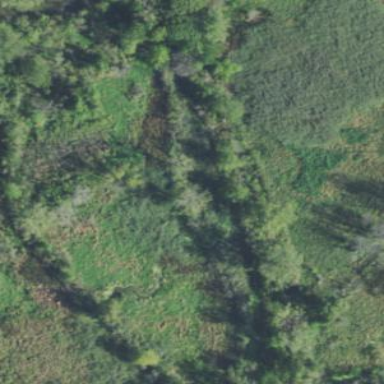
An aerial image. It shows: Marshy wetland area.